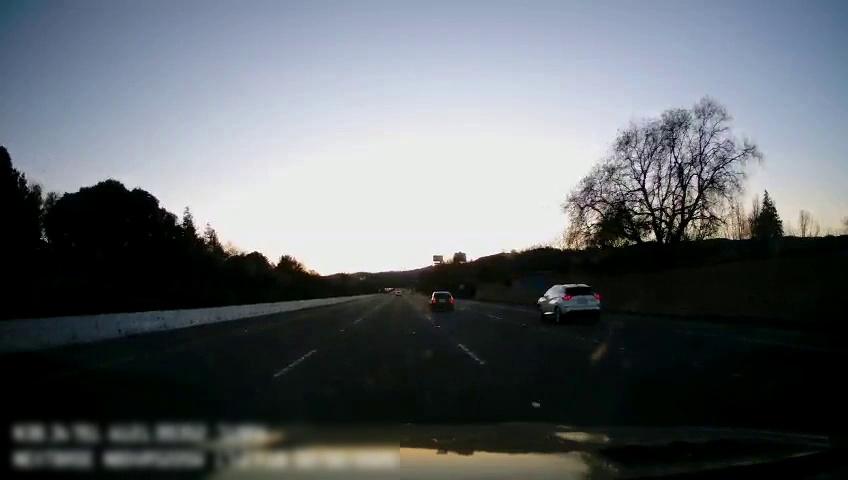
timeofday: Day
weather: Cloudy
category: Drivable Space
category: Vehicles | SUV
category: Vehicles | Car
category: Lanes | Current Lane
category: Lanes | Current Lane
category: Lanes | Alternate Lane
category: Lanes | Alternate Lane